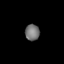
Tissue: lung
Cell type: Epithelial cells
Senescence score: 0.6026
Nuclear area (px): 227
Mean DAPI intensity: 115.727